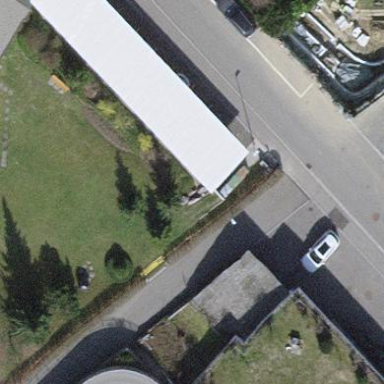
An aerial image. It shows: Flat roofed building used as garage.